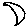
Label: moon